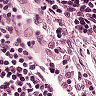
Metastatic tissue present: no